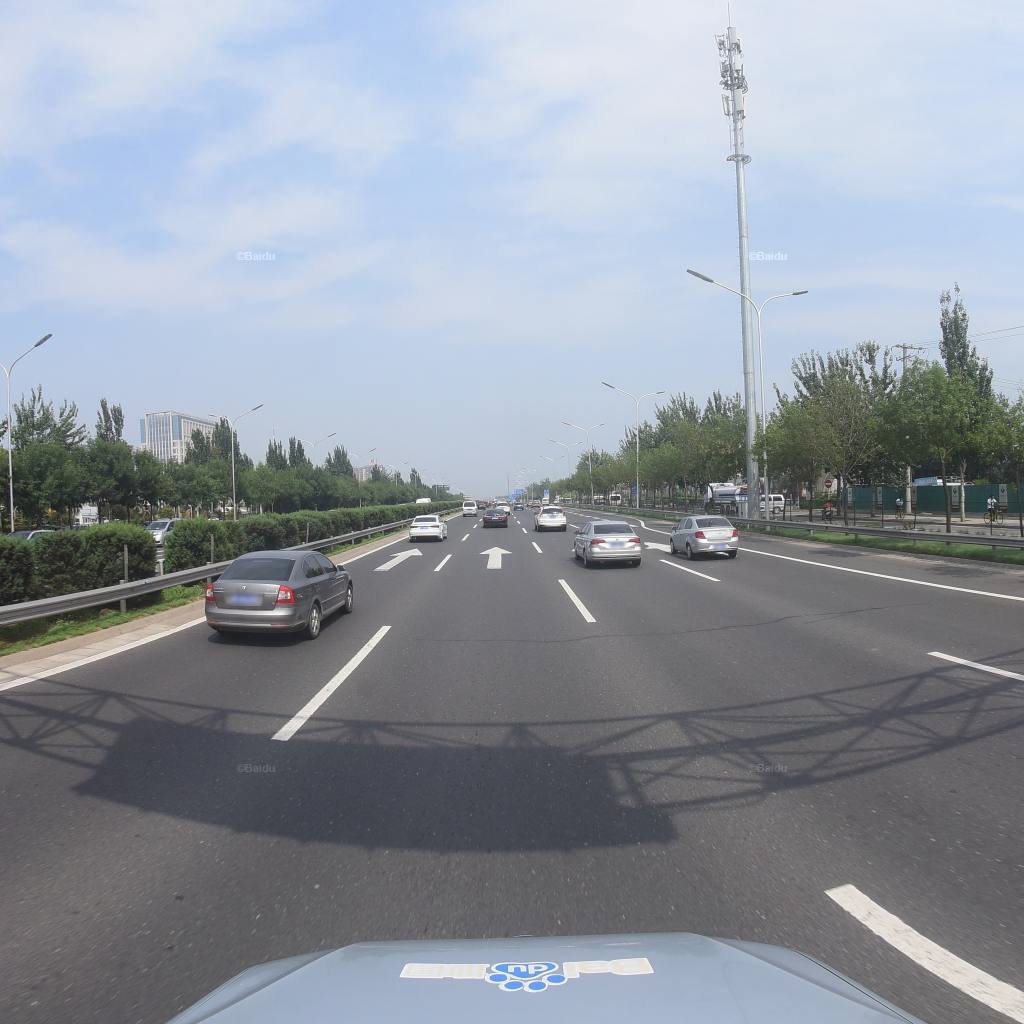
Region: Fengtai
Road damage annotations: transverse patch